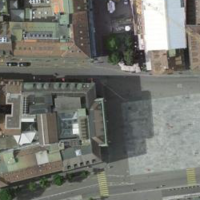
EUNIS habitat code: 54
Species observed at this site:
Columba livia